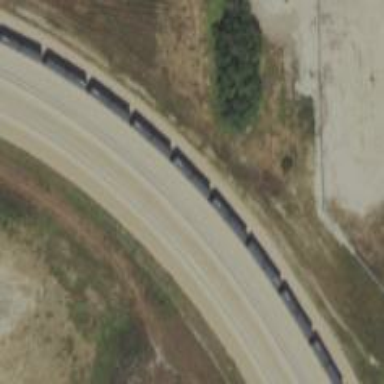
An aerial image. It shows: Railway siding for service.